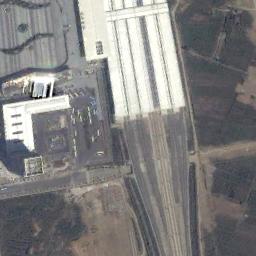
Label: railway_station